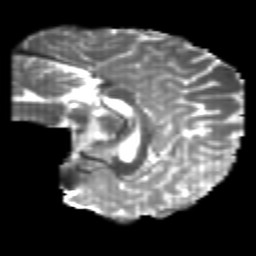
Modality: T2w
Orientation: sagittal
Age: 20
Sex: male
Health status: healthy
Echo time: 0.074 s